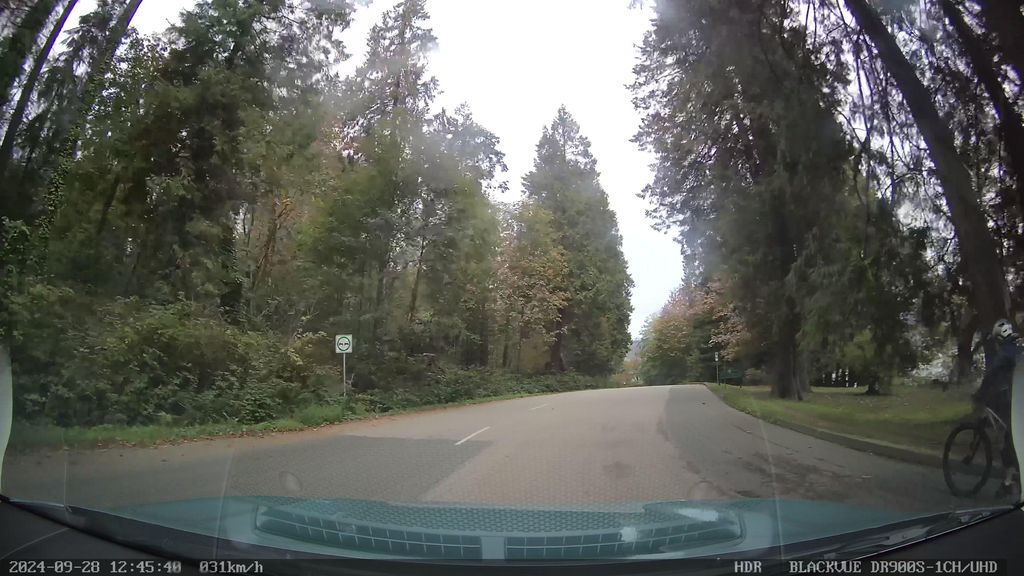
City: vancouver